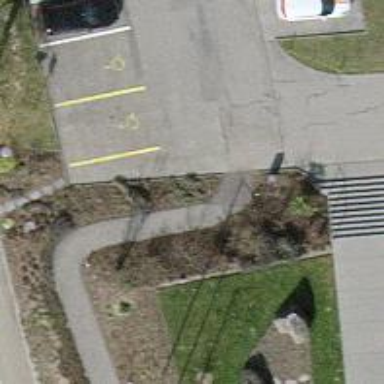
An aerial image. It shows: Road serving as parking aisle.